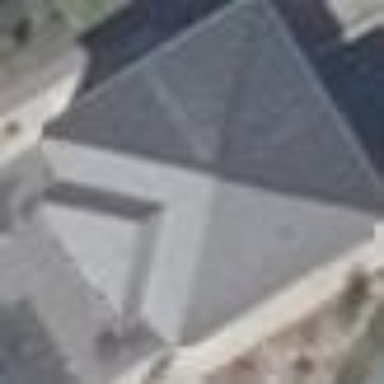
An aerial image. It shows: Detached building with pyramidal roof shape.